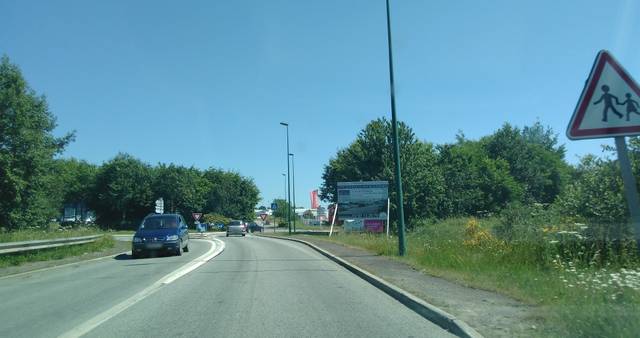
Region: France
Coordinates: 47.928, -2.383